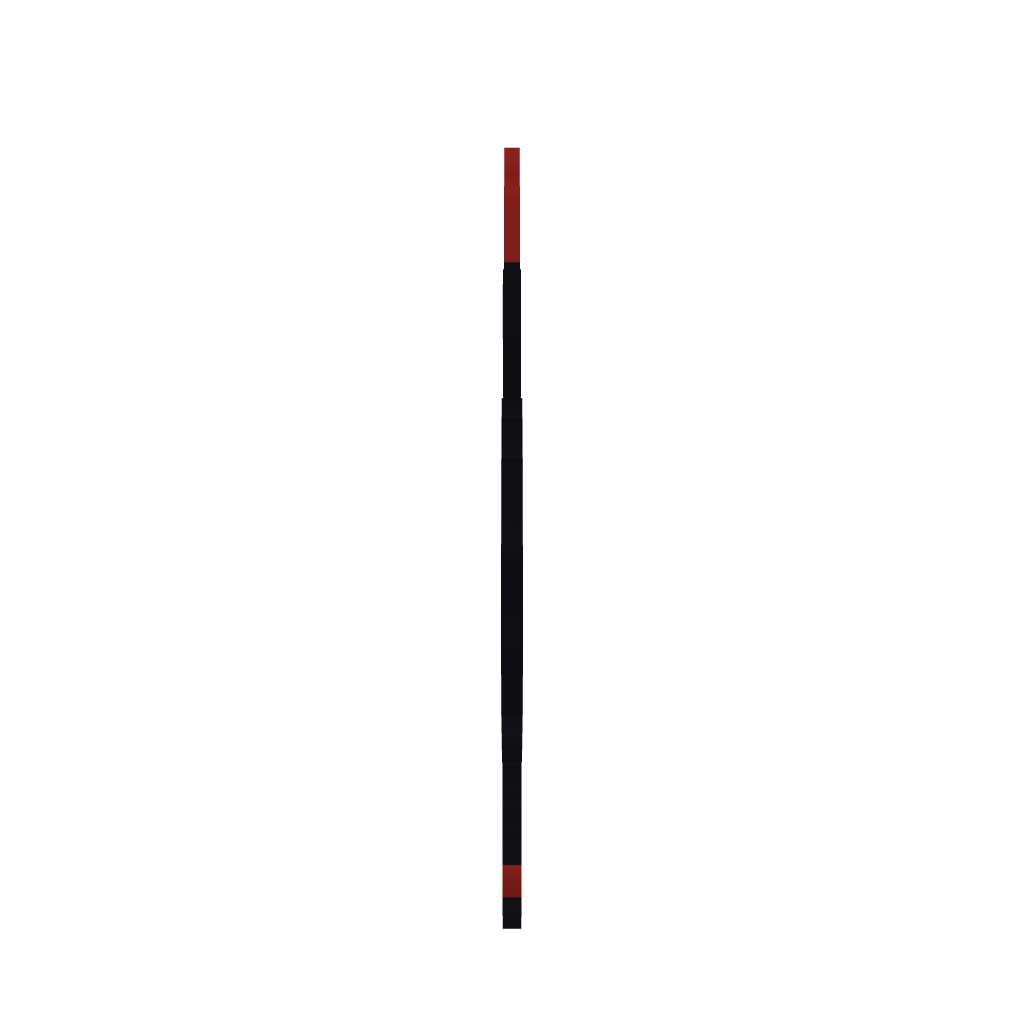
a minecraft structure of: Pokemon Black&amp;White 1-2 Zorura Pixel Art